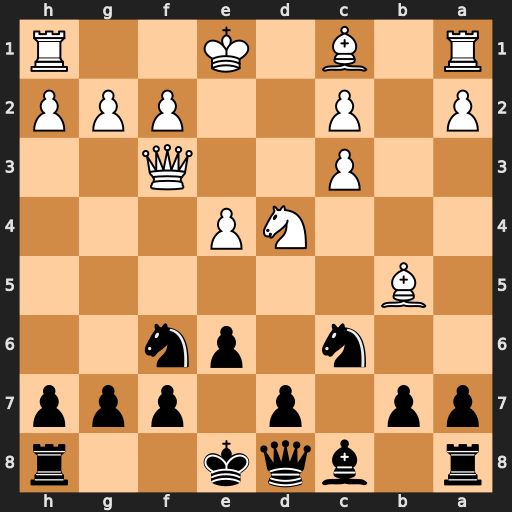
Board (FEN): r1bqk2r/pp1p1ppp/2n1pn2/1B6/3NP3/2P2Q2/P1P2PPP/R1B1K2R
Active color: b
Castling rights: KQkq
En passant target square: -
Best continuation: Nxd4 cxd4 Qa5+ Bd2 Qxb5